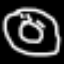
Label: donut